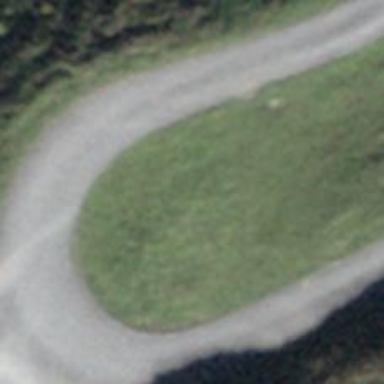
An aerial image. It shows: Well-maintained track road of grade 1.